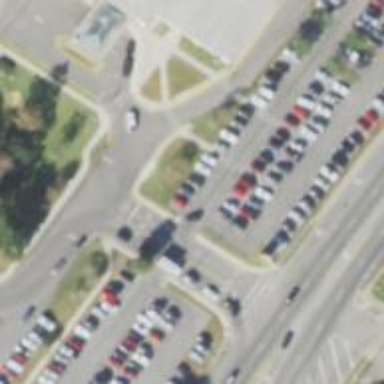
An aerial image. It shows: Parking space is available.